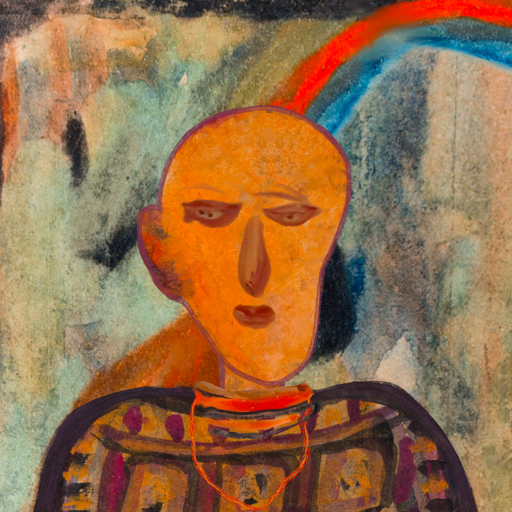
Background: Childish, Head And Neck Front: Hypocrite, Face Front: Pious_Lady, Bust: Doll, Hair Front: Blank, Head Accessory: Blank, Second Necklace: Gypsy_Mother_2, Necklace: Experience, Baby: Blank